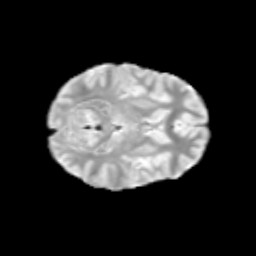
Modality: T2w
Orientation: axial
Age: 11
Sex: female
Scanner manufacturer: siemens
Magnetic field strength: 3 T
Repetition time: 3.8 s
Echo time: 0.07 s